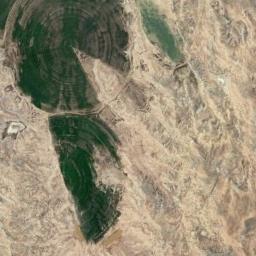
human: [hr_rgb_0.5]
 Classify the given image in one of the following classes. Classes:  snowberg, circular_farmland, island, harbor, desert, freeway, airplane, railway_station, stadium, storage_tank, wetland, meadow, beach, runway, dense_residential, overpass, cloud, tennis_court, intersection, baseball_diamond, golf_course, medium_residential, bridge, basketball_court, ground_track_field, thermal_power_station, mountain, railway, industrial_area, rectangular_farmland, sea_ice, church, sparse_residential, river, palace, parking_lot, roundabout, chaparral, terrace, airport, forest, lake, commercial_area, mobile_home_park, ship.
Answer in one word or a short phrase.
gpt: circular_farmland